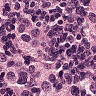
Metastatic tissue present: yes